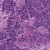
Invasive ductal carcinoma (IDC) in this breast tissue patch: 1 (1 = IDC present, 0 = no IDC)